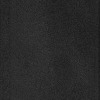
Atmospheric dust classification: dusty